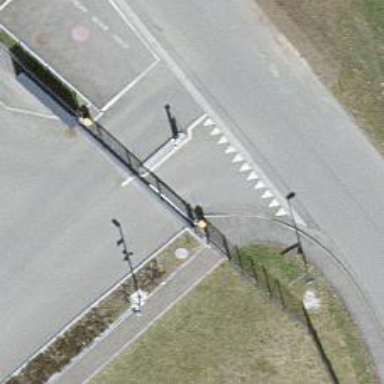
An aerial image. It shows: Gate.